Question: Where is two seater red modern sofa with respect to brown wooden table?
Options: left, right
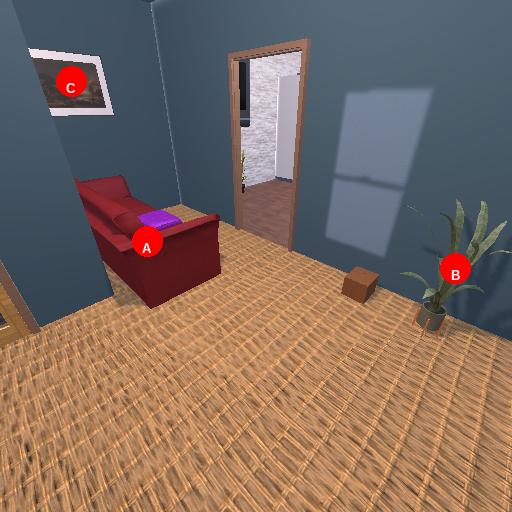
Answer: left